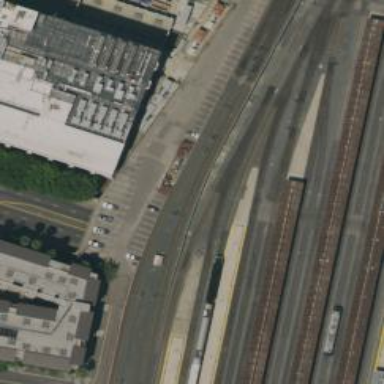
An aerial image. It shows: Light rail railway with electrified contact line running along embankment.